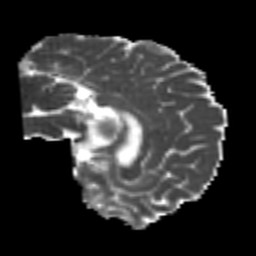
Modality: MD
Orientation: sagittal
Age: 24
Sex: male
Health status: healthy
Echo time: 0.074 s